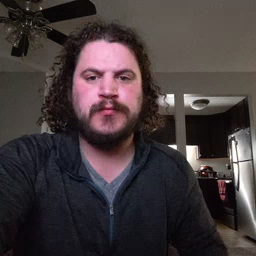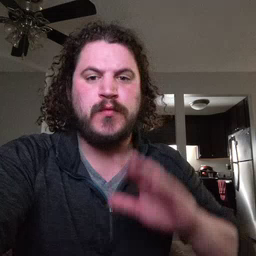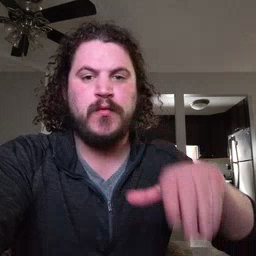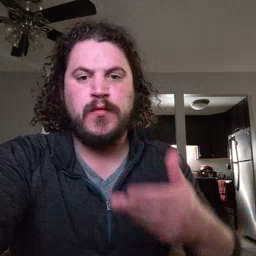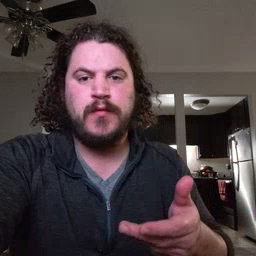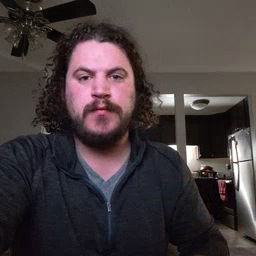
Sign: all